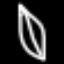
Label: leaf